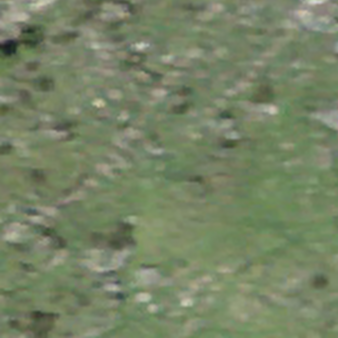
Label: other